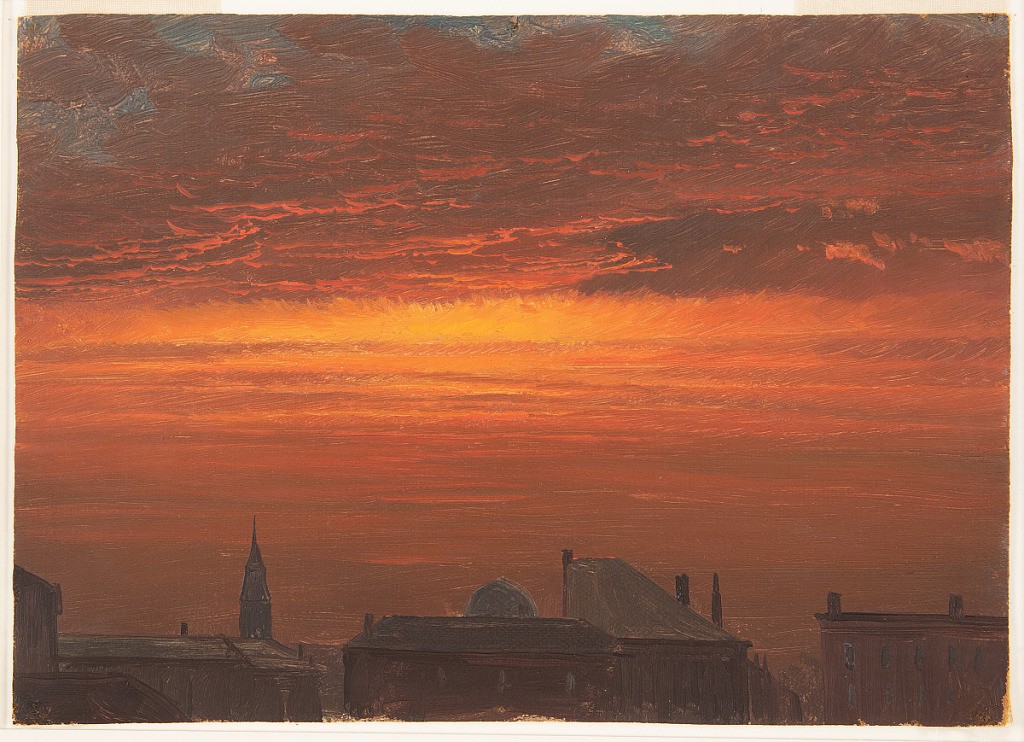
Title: Hudson, New York, at Twilight
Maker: Frederic Edwin Church, American, 1826–1900
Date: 1860–65
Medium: Brush and oil, graphite on canvas
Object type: Drawing
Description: Landscape and architecture sketch of vivid sunset over the town of Hudson, N.Y. In the foreground, the top of various buildings are visible, including a steeple at left and a dome, center. In the middle distance, Hudson River is vaguely visible, while valley extends to hazy horizon. Above, a fiery sunset stretches across the sky. The light of the setting sun illuminates several horizontal bands of clouds in vibrant hues of yellow, orange, and red. Patches of dark blue sky visible along upper margin.